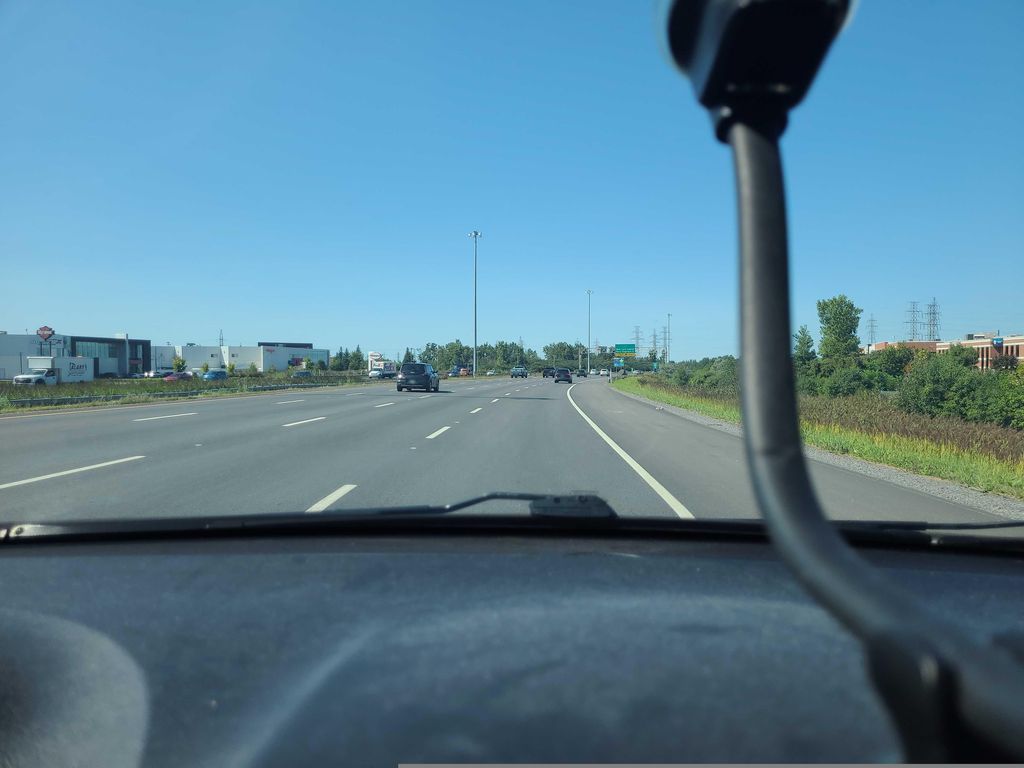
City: montreal